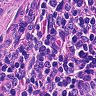
Metastatic tissue present: no